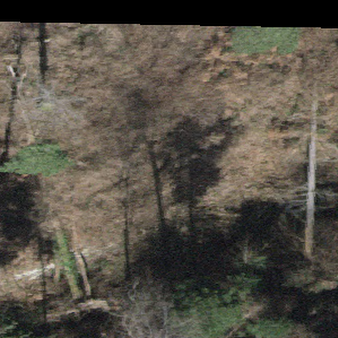
Label: other